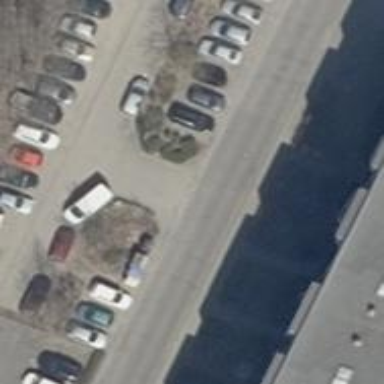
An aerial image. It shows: Asphalt parking aisle road for service vehicles.